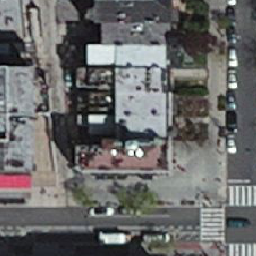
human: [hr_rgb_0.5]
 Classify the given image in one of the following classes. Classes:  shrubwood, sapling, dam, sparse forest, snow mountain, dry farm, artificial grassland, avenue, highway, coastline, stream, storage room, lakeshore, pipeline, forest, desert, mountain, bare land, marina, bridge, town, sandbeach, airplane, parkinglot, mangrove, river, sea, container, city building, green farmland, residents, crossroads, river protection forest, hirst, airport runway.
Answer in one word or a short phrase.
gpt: city building